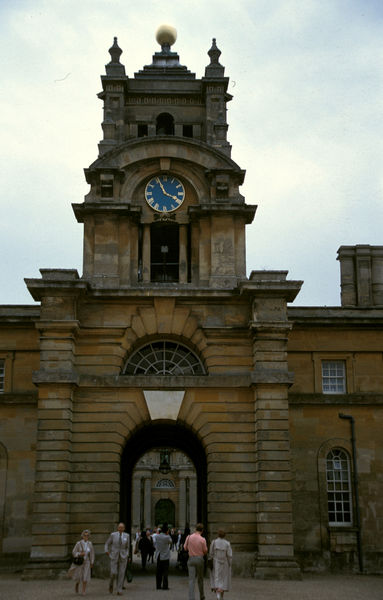
Titel: Tor zum Haupthof vom östlichen Wirtschaftshof
Künstler: John Vanbrugh
Standort: Woodstock, Oxfordshire
Institution: Blenheim Palace
Schlagwörter: blau, himmel, weiß, gelb, menschen, ocker, braun, fenster, glas, grau, säule, säulen, gebäude, haus, schloss, beige, leute, architektur, stein, steine, gitter, kirche, klassizismus, personen, england, frontal, kamin, turm, bogen, fassade, passanten, mauer, farbe, hof, platz, besucher, rundbogen, kuppel, uhr, durchgang, tor, foto, fotografie, photographie, eingang, gang, innenhof, berlin, münchen, palast, torbogen, scheiben, bahnhof, kugel, photo, segmentbogen, portal, rustika, schlussstein, sims, gesims, risalit, sandstein, farbfoto, rundbögen, hochzeit, spaziergänger, zeiger, aufnahme, bau, turmuhr, bauwerk, tympanon, außenansicht, touristen, universität, uhrturm, römische ziffern, freiburg, hochzeot, elf uhr